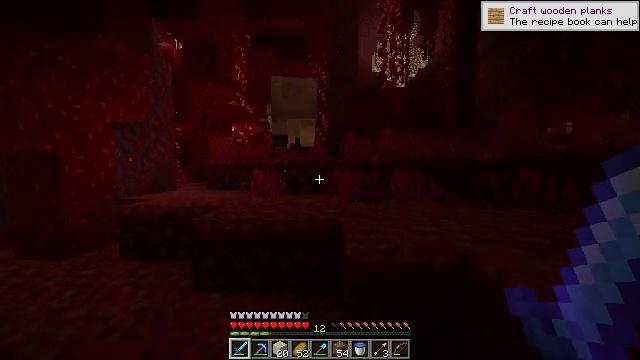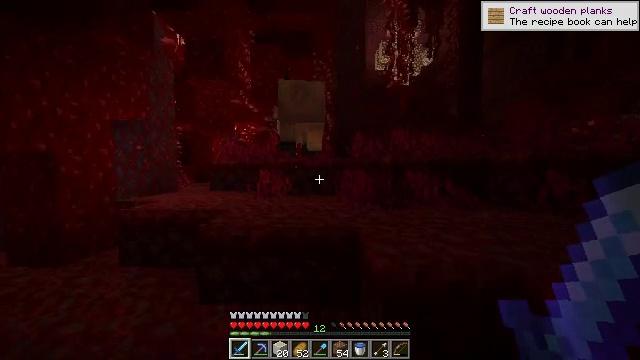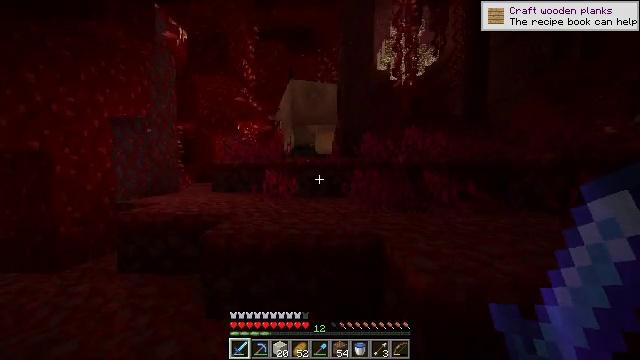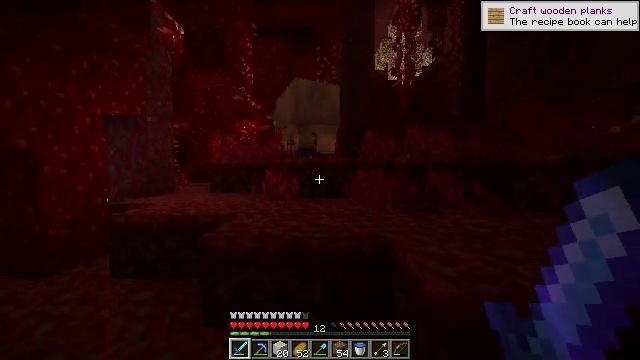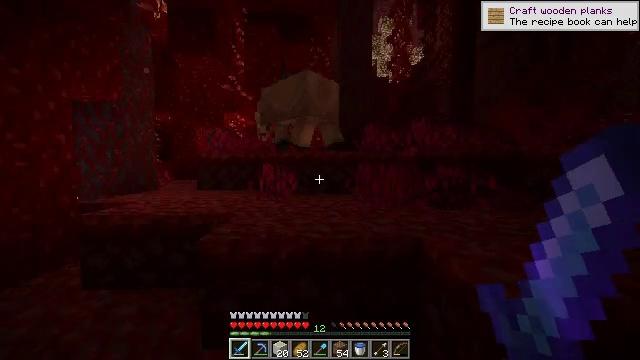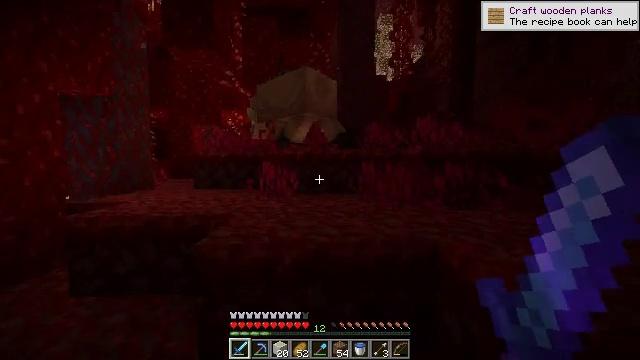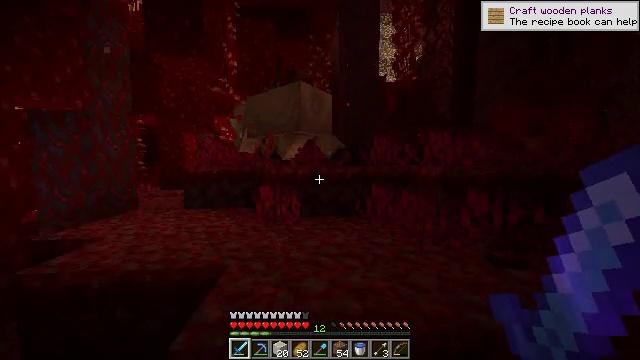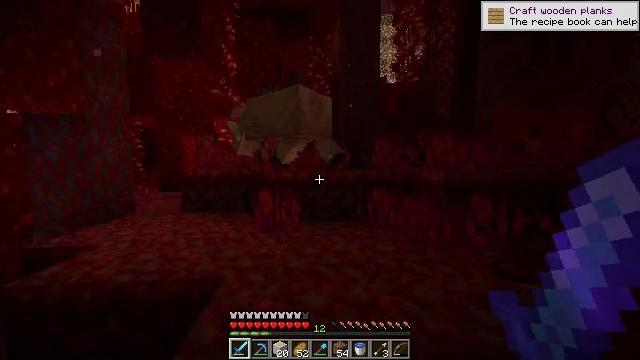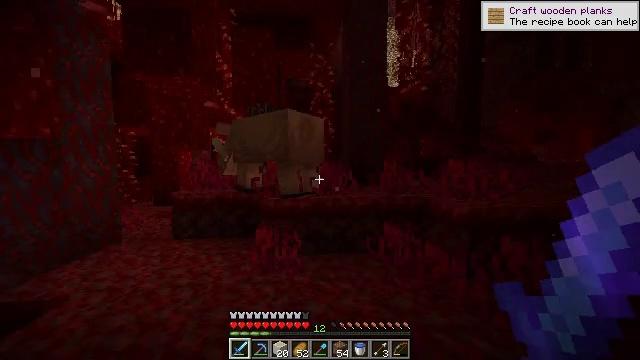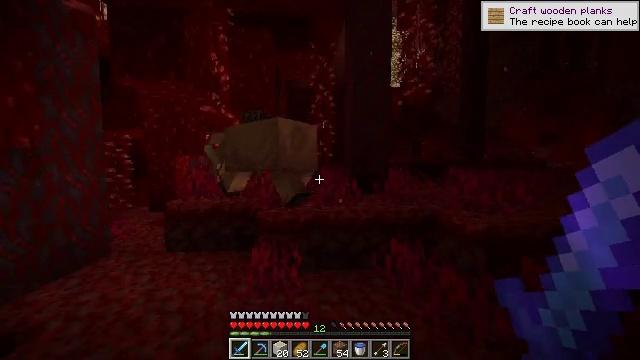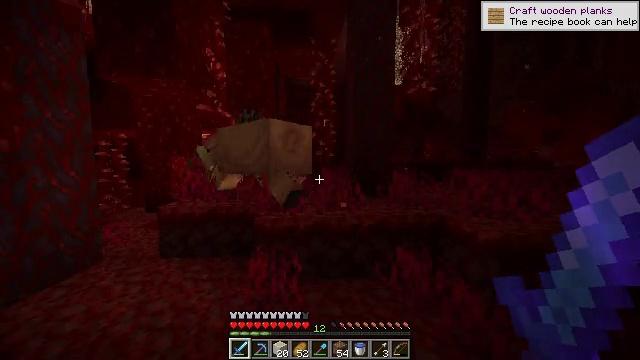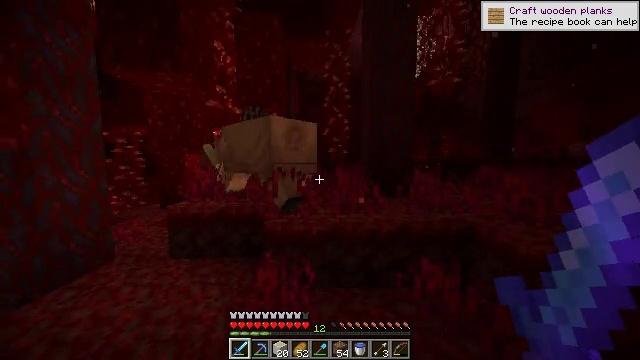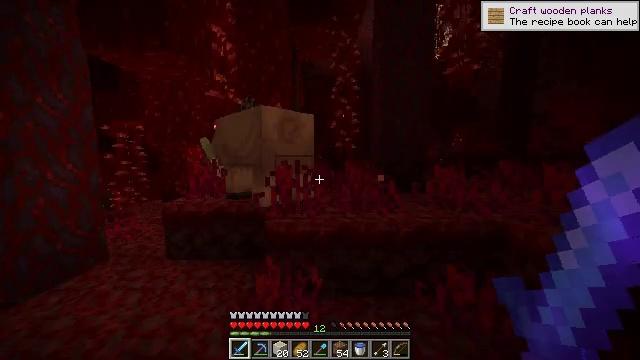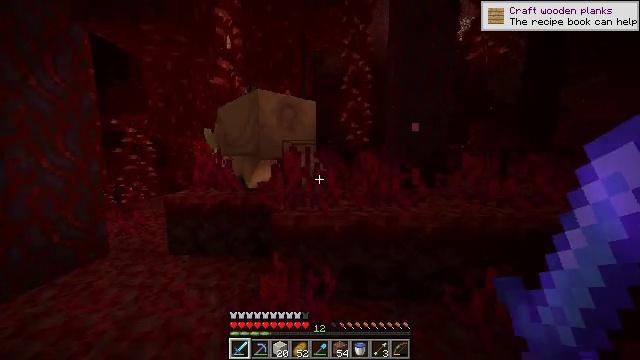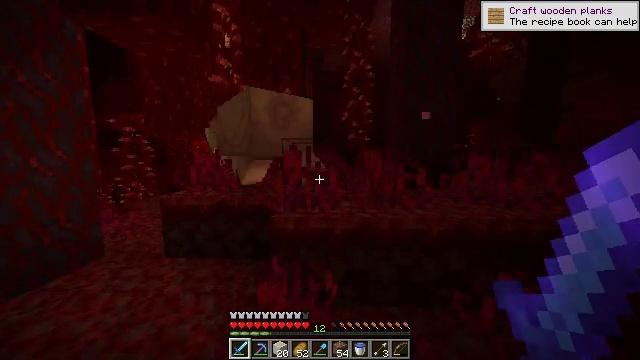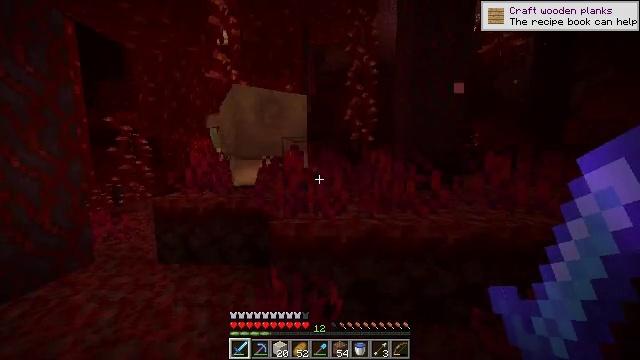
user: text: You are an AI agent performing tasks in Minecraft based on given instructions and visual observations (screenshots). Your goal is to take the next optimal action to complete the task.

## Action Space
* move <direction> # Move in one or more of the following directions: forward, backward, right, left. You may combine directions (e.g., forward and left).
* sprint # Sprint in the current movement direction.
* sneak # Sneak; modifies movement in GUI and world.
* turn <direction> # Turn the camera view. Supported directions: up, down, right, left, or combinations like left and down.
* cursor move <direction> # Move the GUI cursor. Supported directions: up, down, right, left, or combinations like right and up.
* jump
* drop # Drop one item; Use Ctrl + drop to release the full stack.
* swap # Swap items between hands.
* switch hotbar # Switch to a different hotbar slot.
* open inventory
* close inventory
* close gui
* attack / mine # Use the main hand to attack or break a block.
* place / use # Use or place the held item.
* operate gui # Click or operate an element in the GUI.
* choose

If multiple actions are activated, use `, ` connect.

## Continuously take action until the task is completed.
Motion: motion action
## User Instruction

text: Break the weeping vines plant.
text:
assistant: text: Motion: move forward and move left
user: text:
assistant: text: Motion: move forward and move left
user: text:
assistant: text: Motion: move forward and move left
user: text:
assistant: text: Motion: move forward and move left, turn right and down
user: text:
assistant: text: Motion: move forward
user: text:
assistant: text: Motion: move forward, jump
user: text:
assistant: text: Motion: move forward, jump
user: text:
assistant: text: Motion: move forward, jump
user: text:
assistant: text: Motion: move forward
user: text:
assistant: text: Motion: move forward
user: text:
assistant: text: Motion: move forward and move left, turn left and down
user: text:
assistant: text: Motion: move forward and move left, turn left
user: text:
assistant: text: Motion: move forward and move left, turn left
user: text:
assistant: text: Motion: move forward
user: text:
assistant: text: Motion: move forward and move left
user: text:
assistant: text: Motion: move forward, turn left
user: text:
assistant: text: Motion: move forward
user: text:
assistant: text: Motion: move forward, turn left and down
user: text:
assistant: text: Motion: move forward, turn left and down, jump
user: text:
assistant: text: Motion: move forward, turn left and down, jump
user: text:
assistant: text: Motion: move forward, turn left and down, jump
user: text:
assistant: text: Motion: move forward, turn left and down
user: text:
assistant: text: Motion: move forward, turn left and down
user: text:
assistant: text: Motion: move forward, turn down
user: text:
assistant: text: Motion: move forward
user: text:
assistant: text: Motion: move forward
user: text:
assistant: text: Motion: move forward, turn right and up, attack / mine
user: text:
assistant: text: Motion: move forward, turn right and up, attack / mine
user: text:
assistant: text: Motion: move forward, turn right and up, attack / mine
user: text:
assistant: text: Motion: move forward